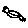
Label: bird